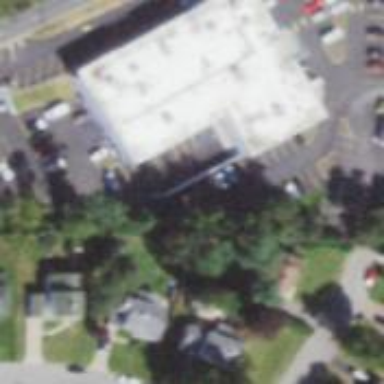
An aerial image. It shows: Building.